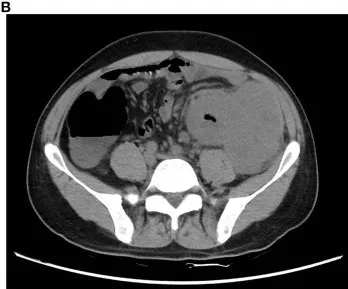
Preoperative CT images of this patient. Transverse plane CT revealed irregular thickening of the intestinal wall of the descending colon (yellow arrow), forming soft tissue masses approximately 9.9*8.5*10.4 cm.
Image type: radiology (ct)